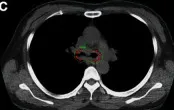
The number and distribution of seeds in plan before placement. (A-G) The seeds distribution and isodose distribution in thoracic computerized tomography (CT) scans.
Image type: radiology (ct)